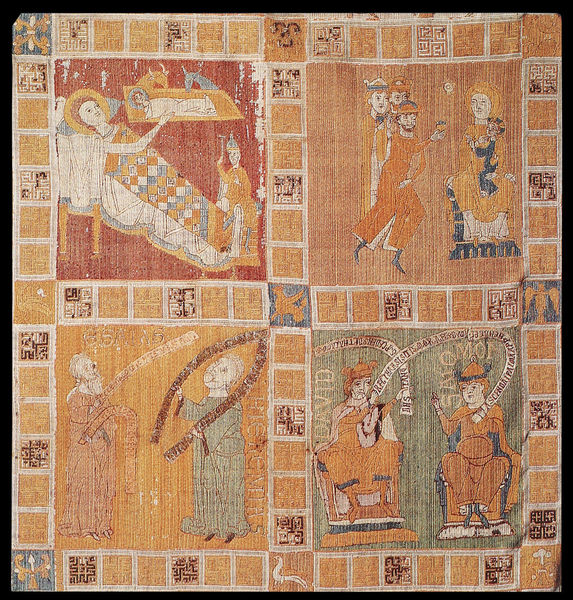
Titel: romanische Glockenkasel
Institution: St. Paul, Benediktienerstift
Schlagwörter: mann, gelb, grün, menschen, braun, frau, männer, orange, stuhl, rot, schal, ornament, teppich, band, bibel, geschichte, kleidung, rahmen, stehen, felder, gold, stoff, drei, gotik, krone, esel, schrift, liegen, farbe, figuren, banner, könig, thron, inschrift, bett, vier, rechteck, quadrate, wappen, heiligenschein, quader, christus, jesus, altes testament, mittelalter, könige, geln, textil, maria, david, madonna, ochsen, quadrat, garn, weben, aureole, geburt, krippe, weihnachten, ochs, erzählung, drei könige, heilige drei könige, salomon, heilige könige